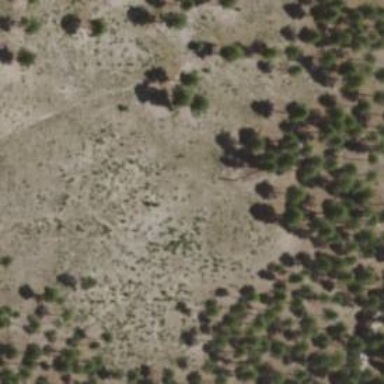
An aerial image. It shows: Patch of scrub vegetation.